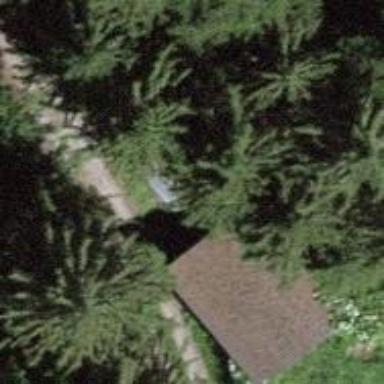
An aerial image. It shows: Farm auxiliary building.